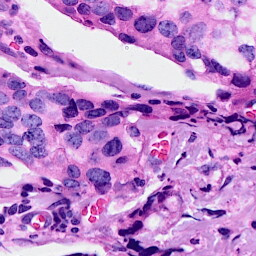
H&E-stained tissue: Breast